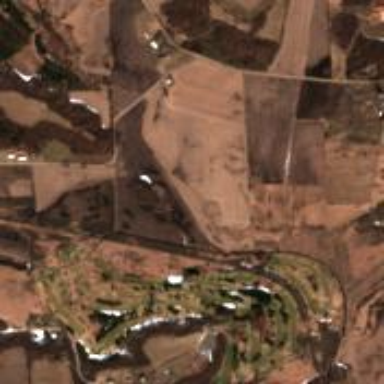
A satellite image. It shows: Golf course.